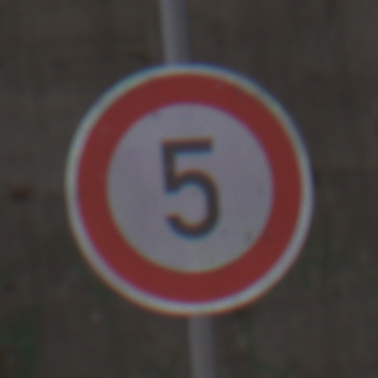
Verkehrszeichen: Geschwindigkeit5
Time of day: MorningAfternoon
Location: Outdoor (Suburban)
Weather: PartlyCloudy
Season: NotSpecified
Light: Natural